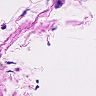
Metastatic tissue present: no